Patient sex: F
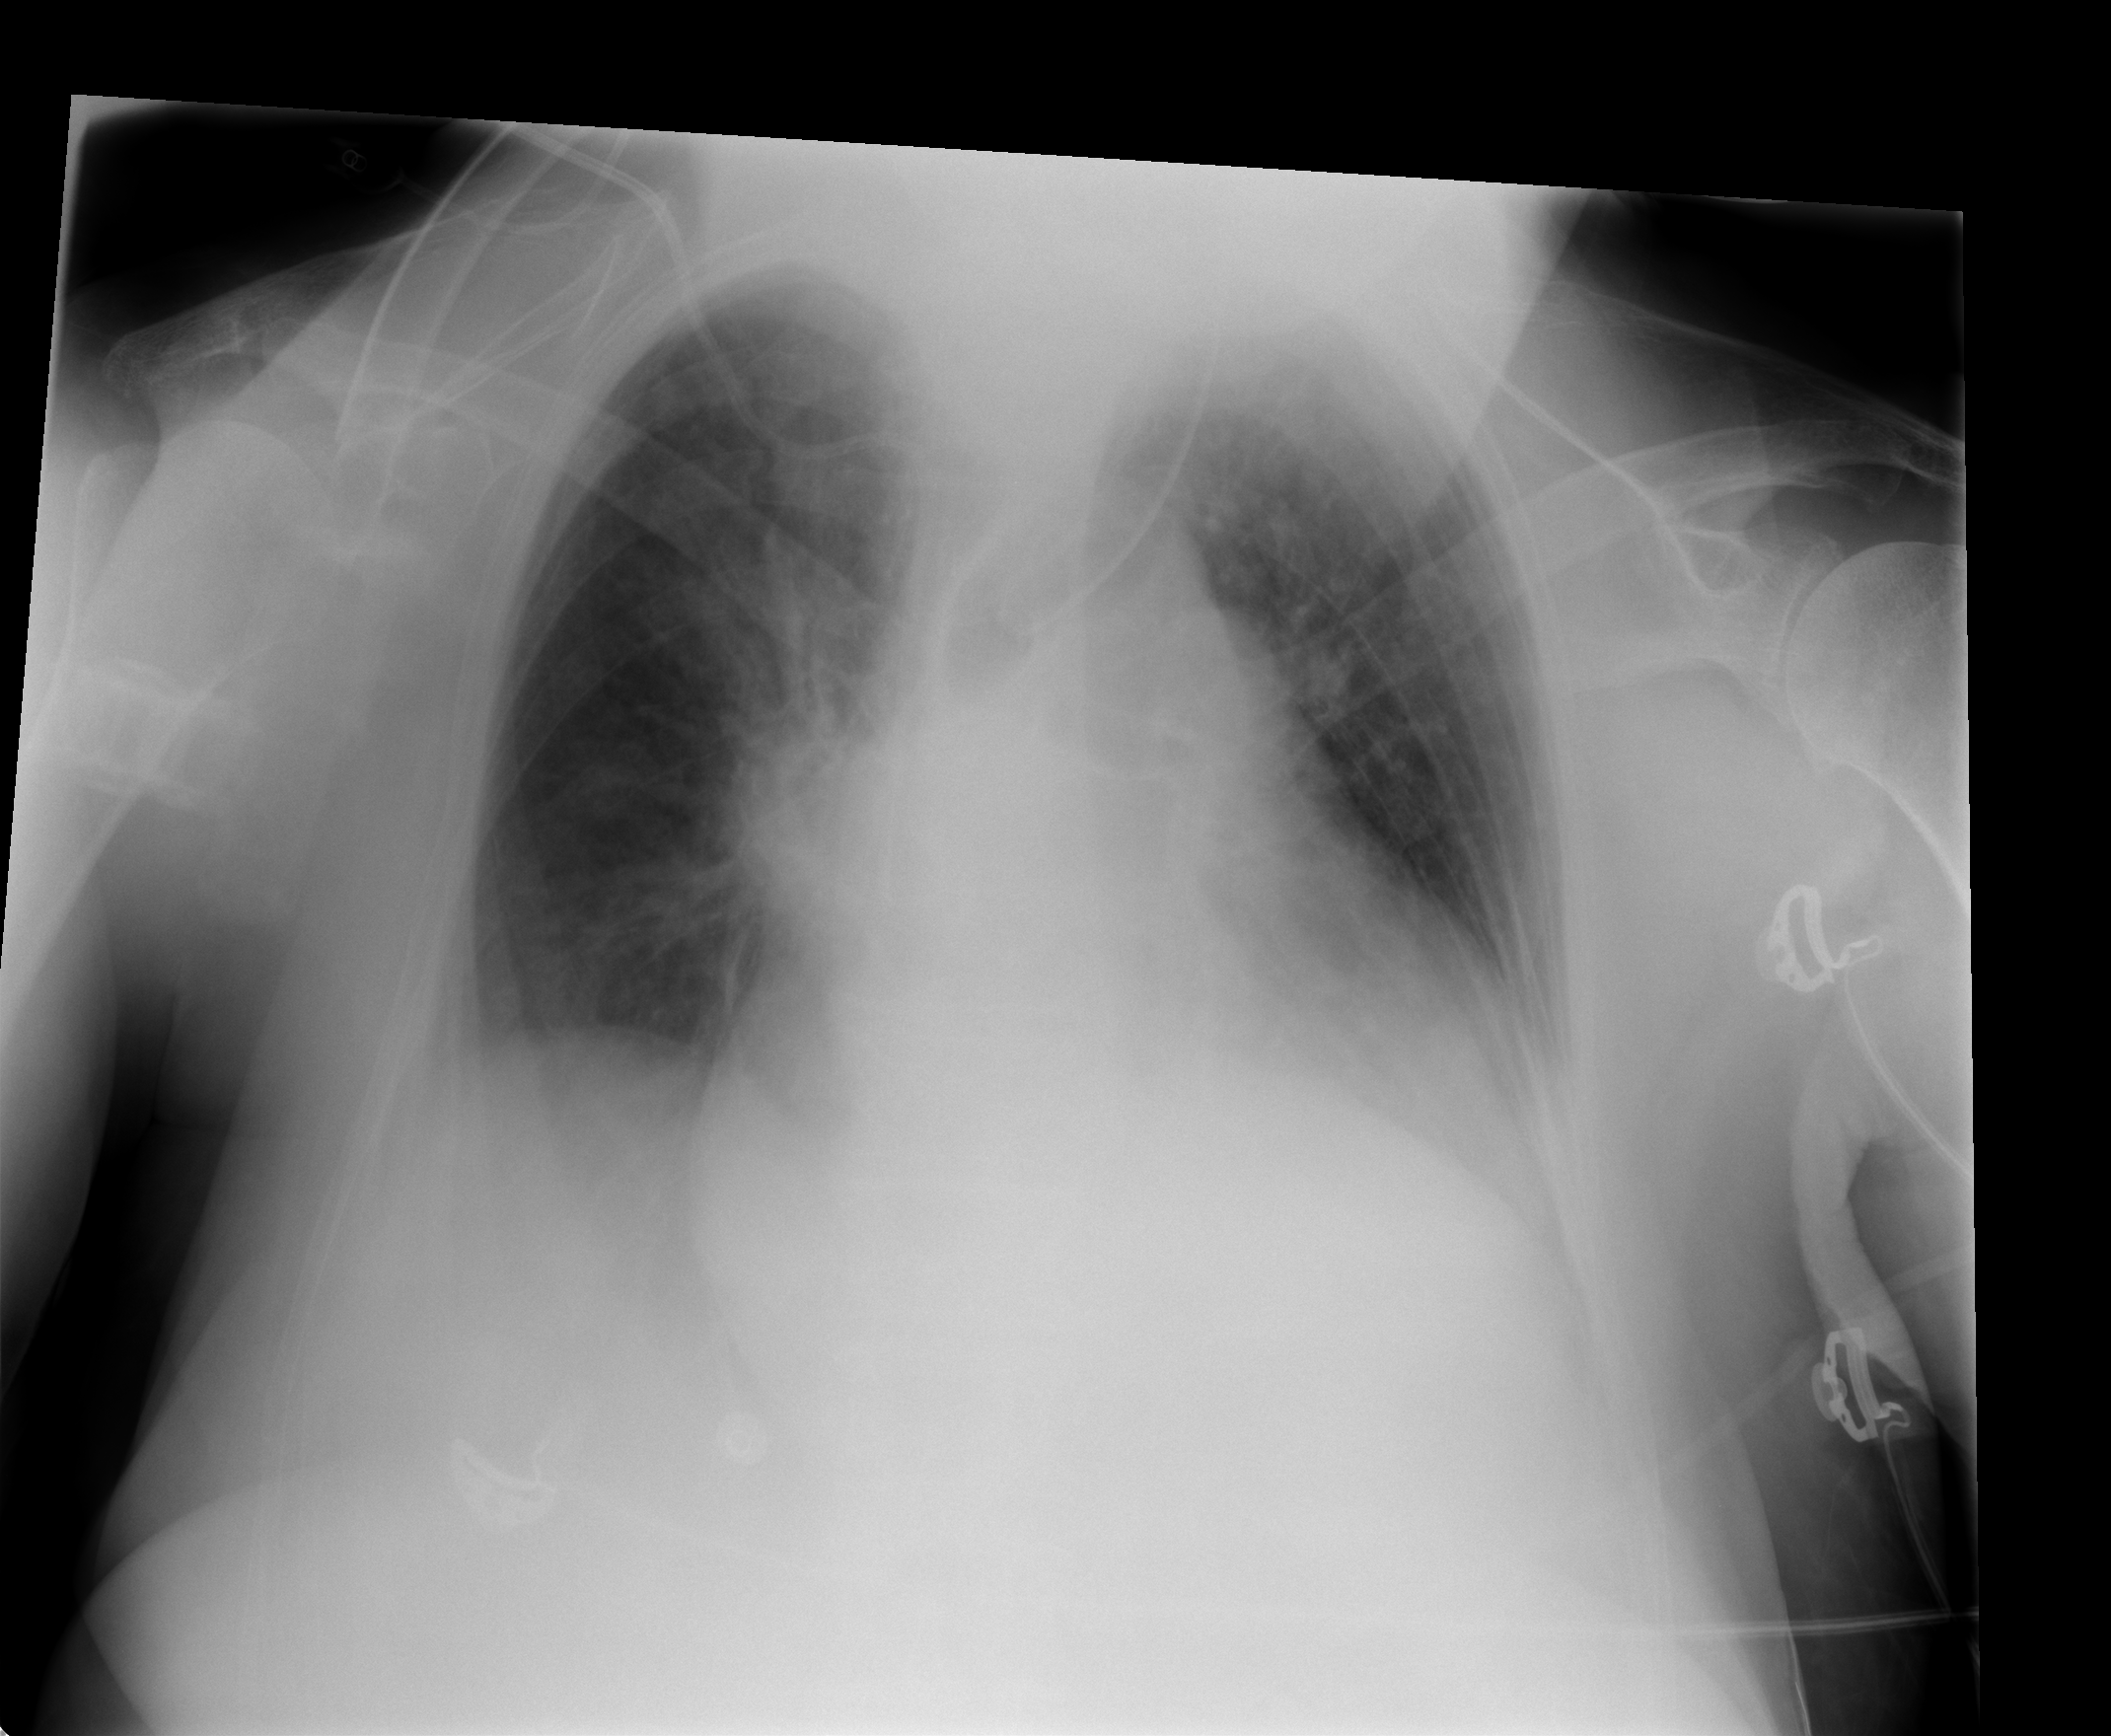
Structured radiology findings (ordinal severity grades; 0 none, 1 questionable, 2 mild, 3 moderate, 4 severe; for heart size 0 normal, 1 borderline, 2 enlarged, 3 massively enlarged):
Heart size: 3
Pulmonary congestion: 2
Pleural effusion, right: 0
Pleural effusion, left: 0
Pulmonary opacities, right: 0
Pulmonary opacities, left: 0
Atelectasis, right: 0
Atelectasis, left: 0